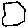
Label: hexagon